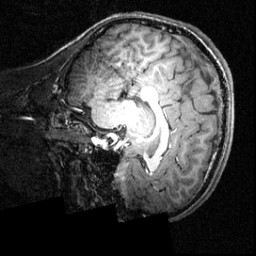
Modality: T1w
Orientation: sagittal
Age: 18
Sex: male
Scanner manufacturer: siemens
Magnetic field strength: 3.951 T
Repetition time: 1.5 s
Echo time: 0.00335 s